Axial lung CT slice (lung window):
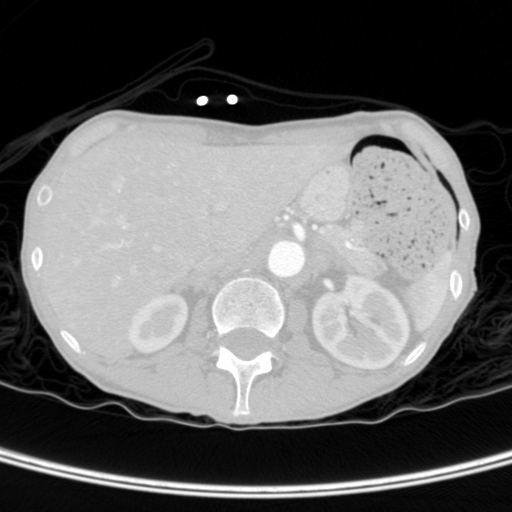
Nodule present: no